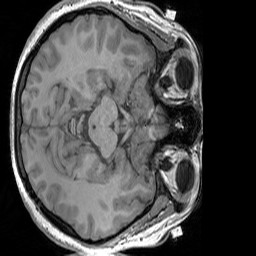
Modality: T1w
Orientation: axial
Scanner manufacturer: siemens
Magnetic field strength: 3 T
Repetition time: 1.83 s
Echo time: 0.00303 s